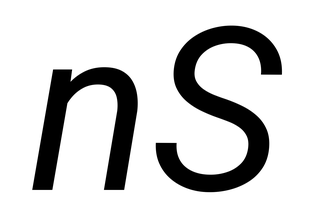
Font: Roboto-Italic_Italic